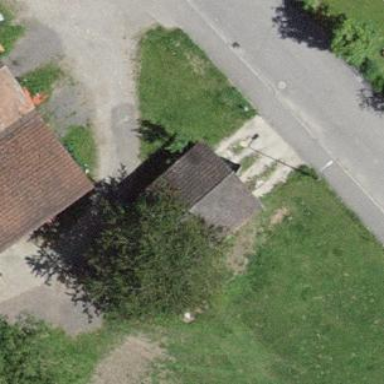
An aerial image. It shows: Garage building.